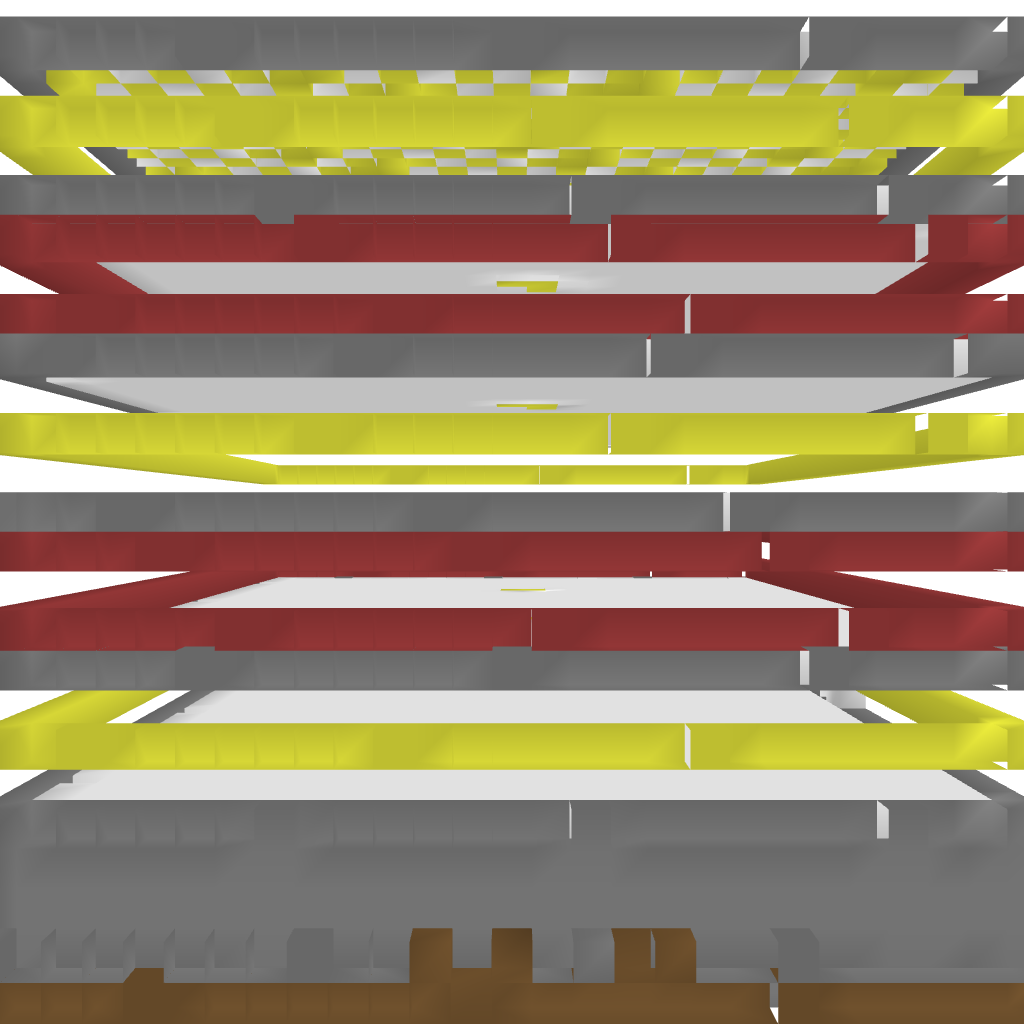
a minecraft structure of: Large Spleef Arena [5 Floors] bad low quality